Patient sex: M
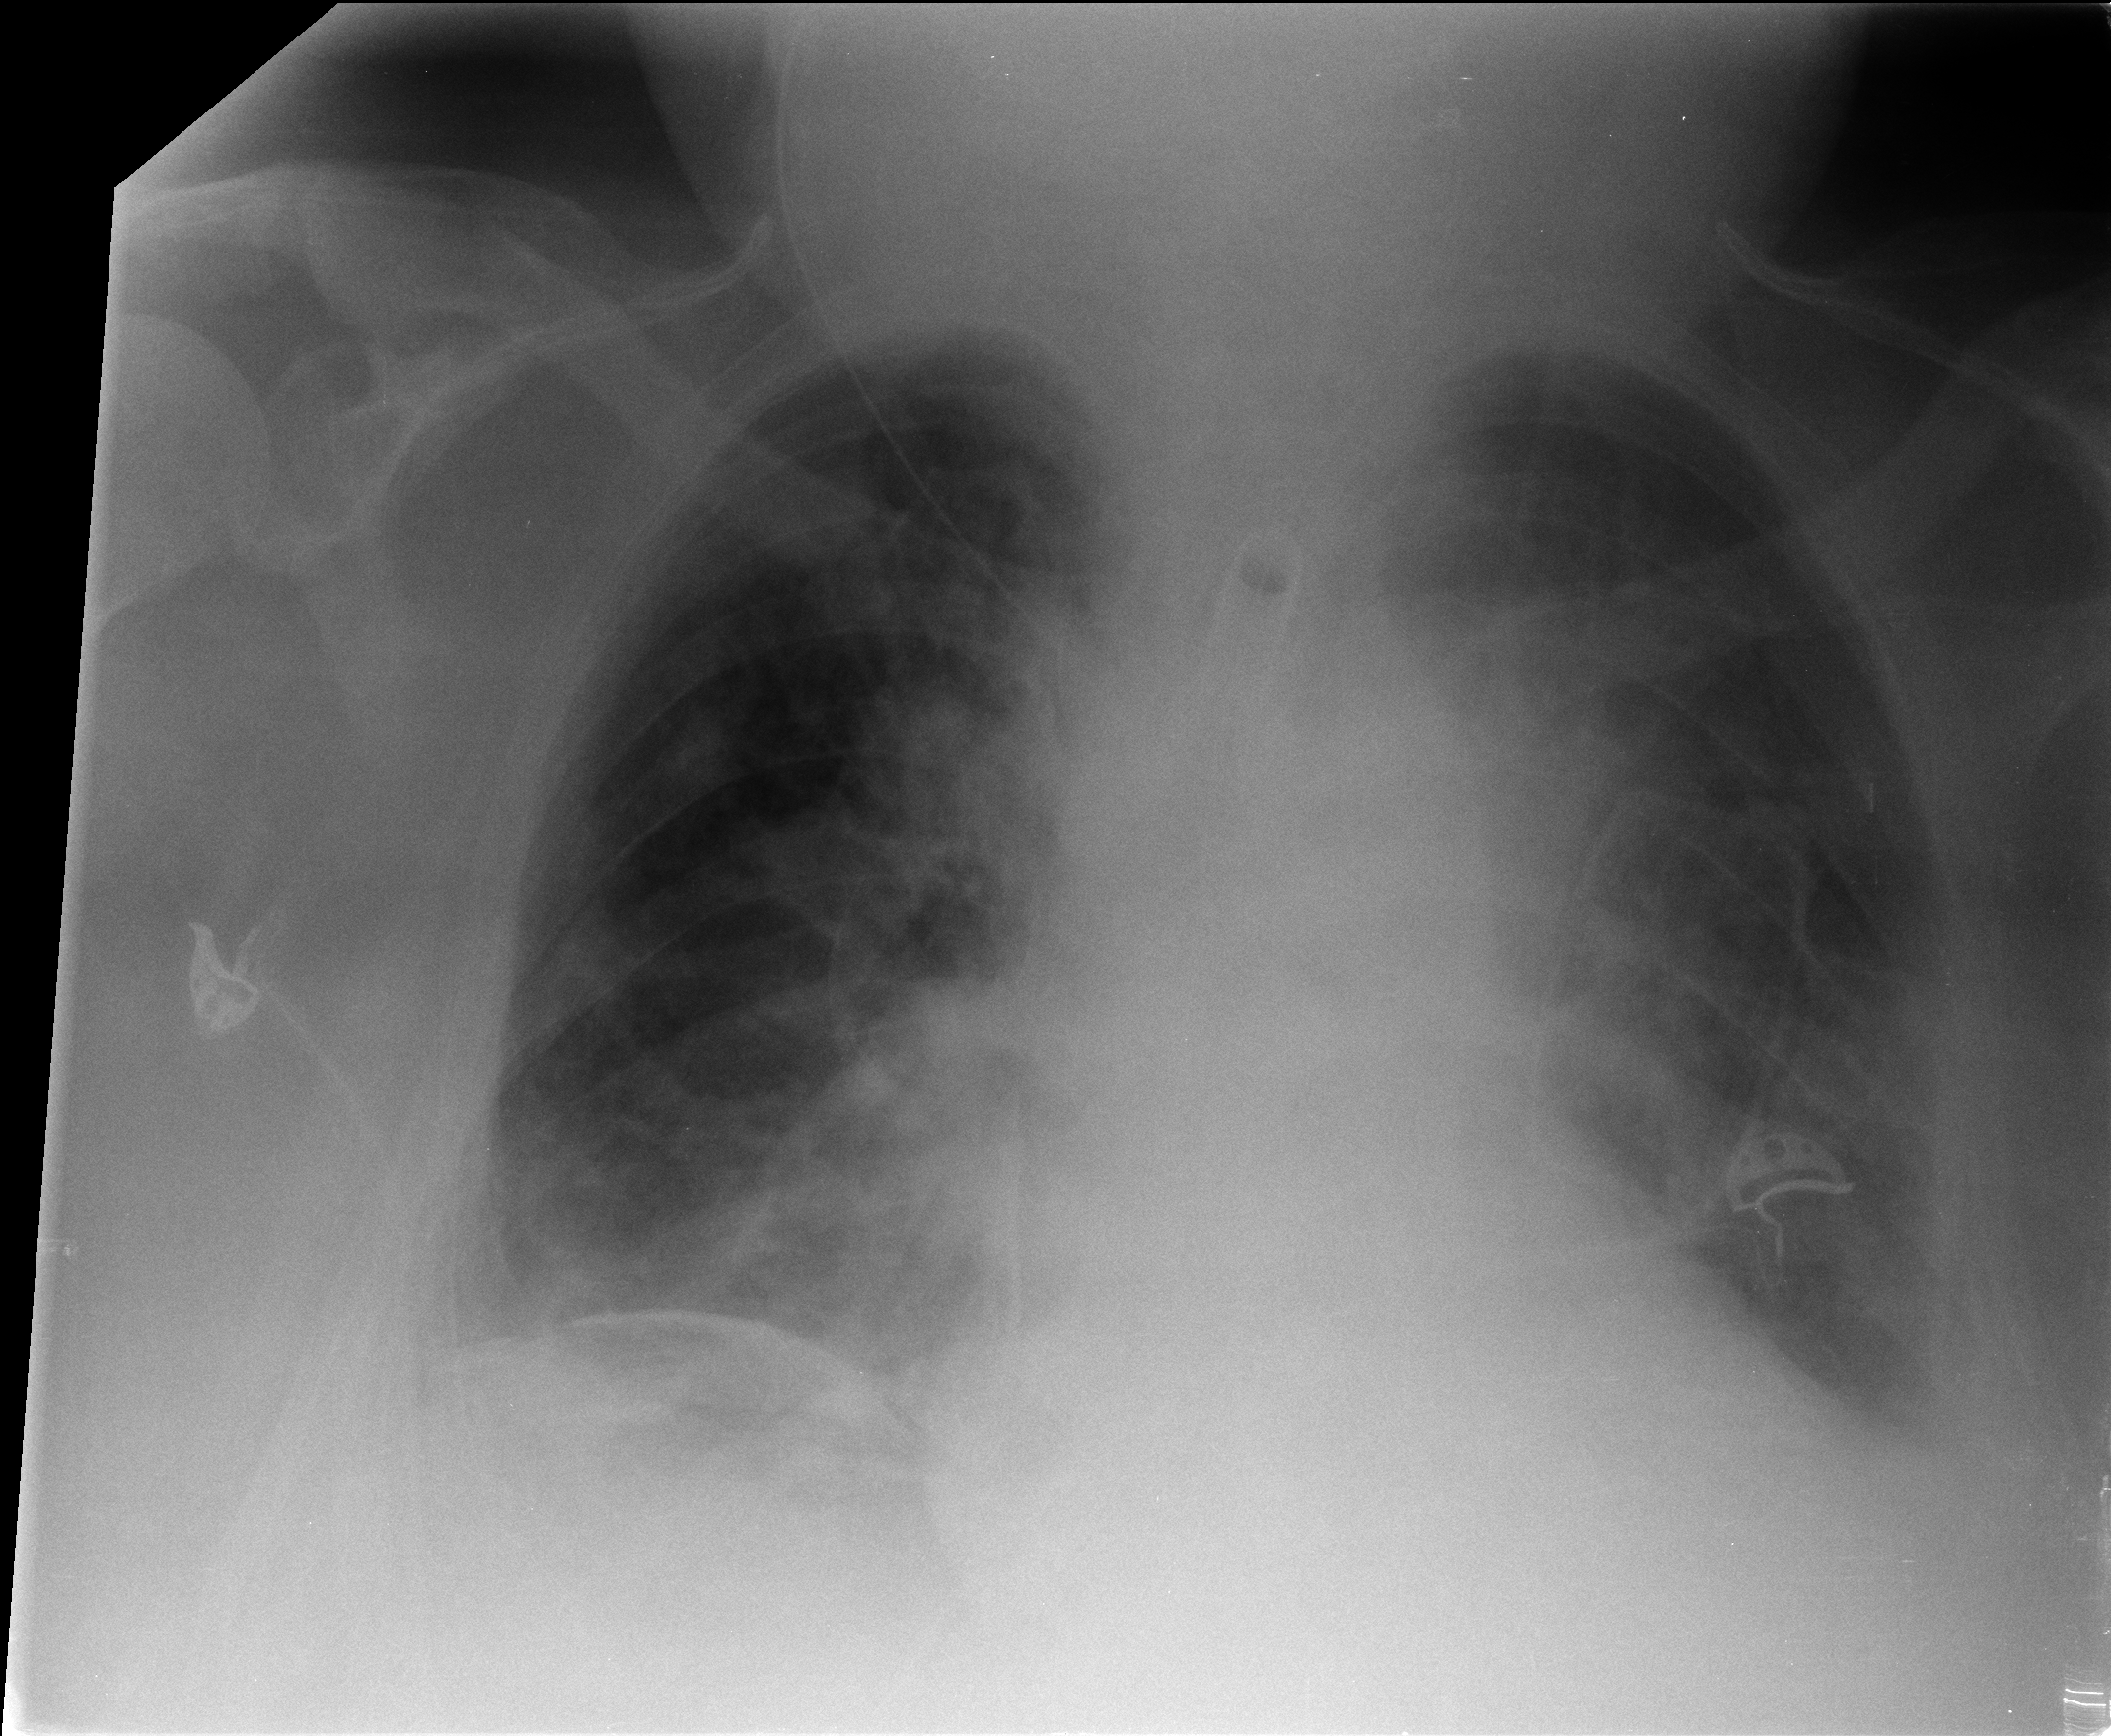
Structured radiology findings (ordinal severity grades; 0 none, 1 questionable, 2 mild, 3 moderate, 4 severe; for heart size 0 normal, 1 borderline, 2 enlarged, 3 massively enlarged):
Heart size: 1
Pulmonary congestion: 2
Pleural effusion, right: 1
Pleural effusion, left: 2
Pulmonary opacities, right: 1
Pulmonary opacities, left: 0
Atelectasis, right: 2
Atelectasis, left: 2